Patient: sex F, age 57
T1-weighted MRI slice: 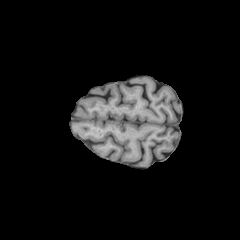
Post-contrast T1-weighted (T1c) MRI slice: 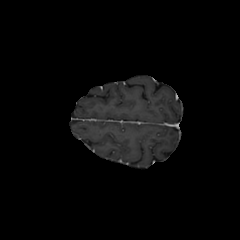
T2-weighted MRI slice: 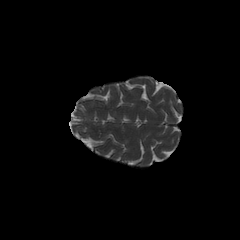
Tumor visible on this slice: no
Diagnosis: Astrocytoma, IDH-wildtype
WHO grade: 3